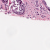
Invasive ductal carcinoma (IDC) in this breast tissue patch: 1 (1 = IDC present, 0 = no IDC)